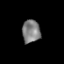
Tissue: prostate
Cell type: T cells
Senescence score: 0.3413
Nuclear area (px): 406
Mean DAPI intensity: 126.983